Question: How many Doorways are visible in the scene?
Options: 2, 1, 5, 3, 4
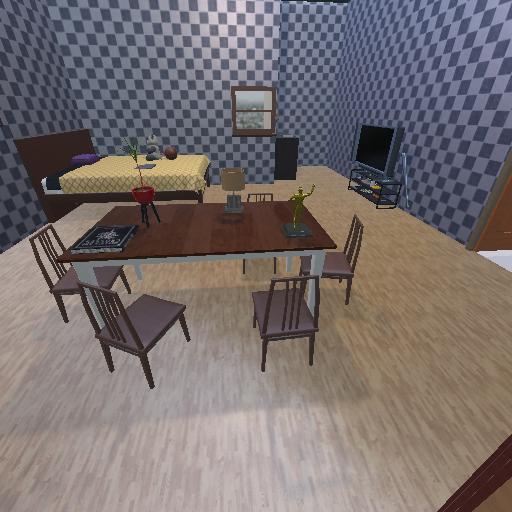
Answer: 2